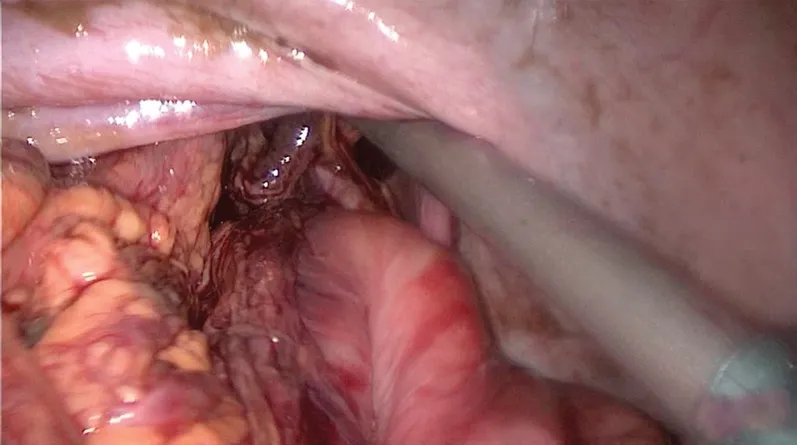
Gastric perforation after repositioning of herniated organs into the abdomen.
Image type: medical_photograph (other_medical_photograph)